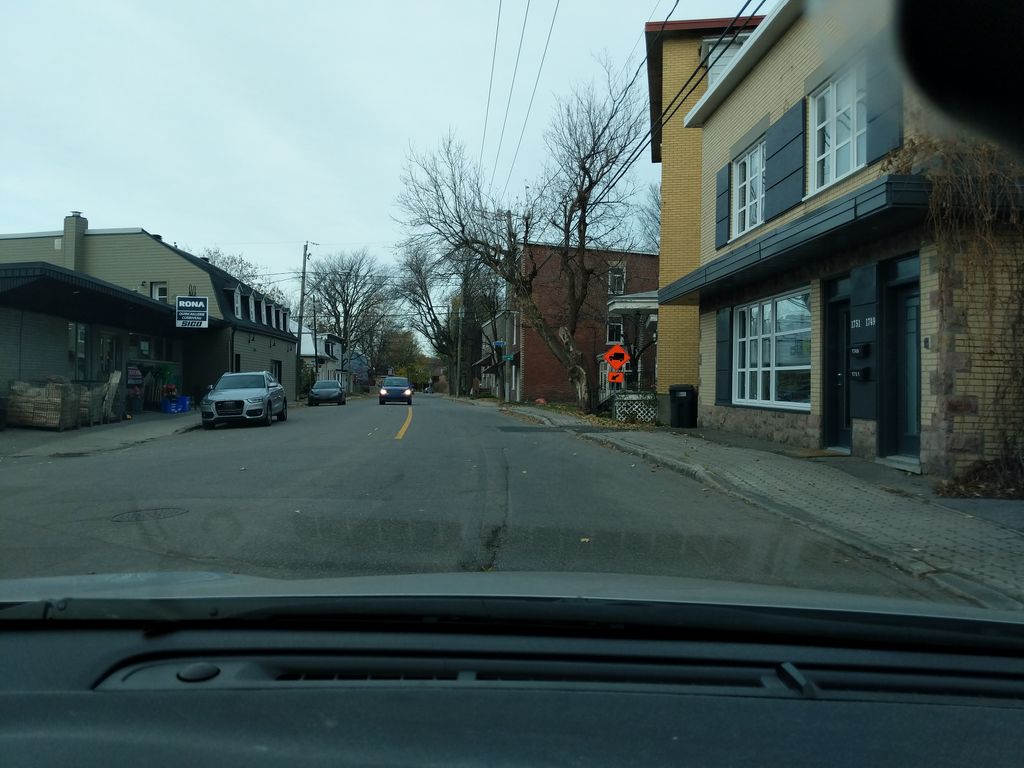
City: quebec_city